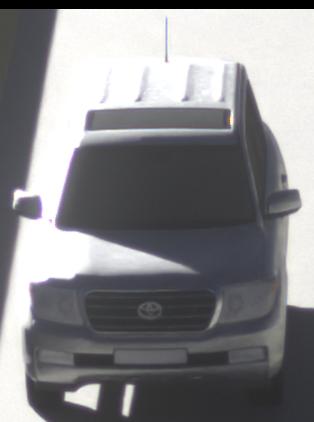
Make: Toyota
Model: Land Cruiser V8 4.7
Detailed model: Land Cruiser V8 (J20)
Model produced from: 2008/03
Model produced until: 2009/11
Doors: 5
Color: white
Road condition: dry road
Daytime: morning or afternoon
Contrast: high contrast